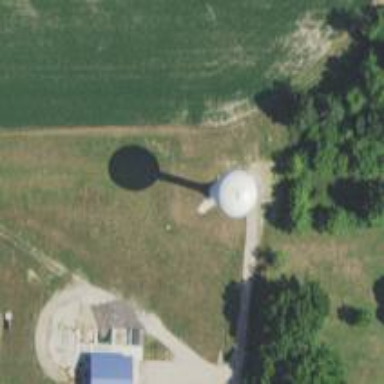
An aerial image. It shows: Water tower that is man-made.